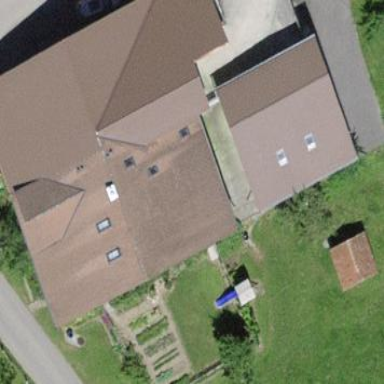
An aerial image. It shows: Farm building.